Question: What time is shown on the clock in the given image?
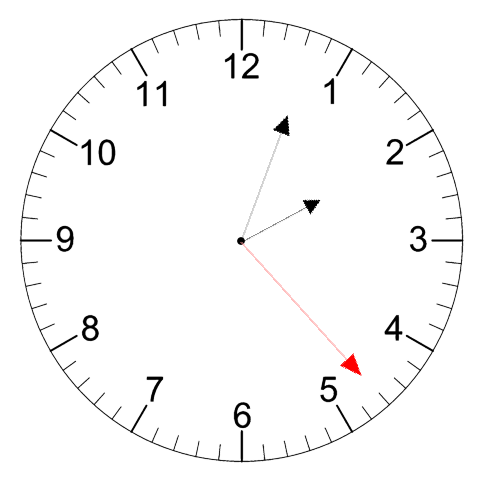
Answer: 02:03:23